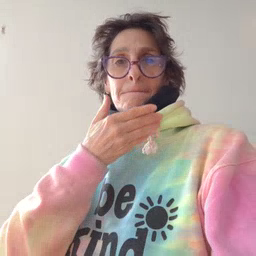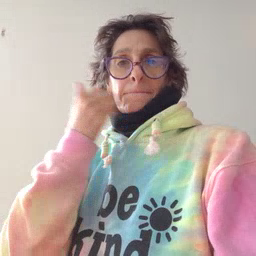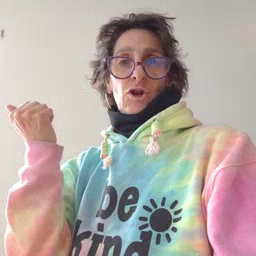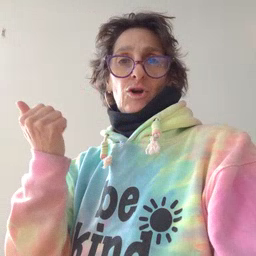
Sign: better